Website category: auto
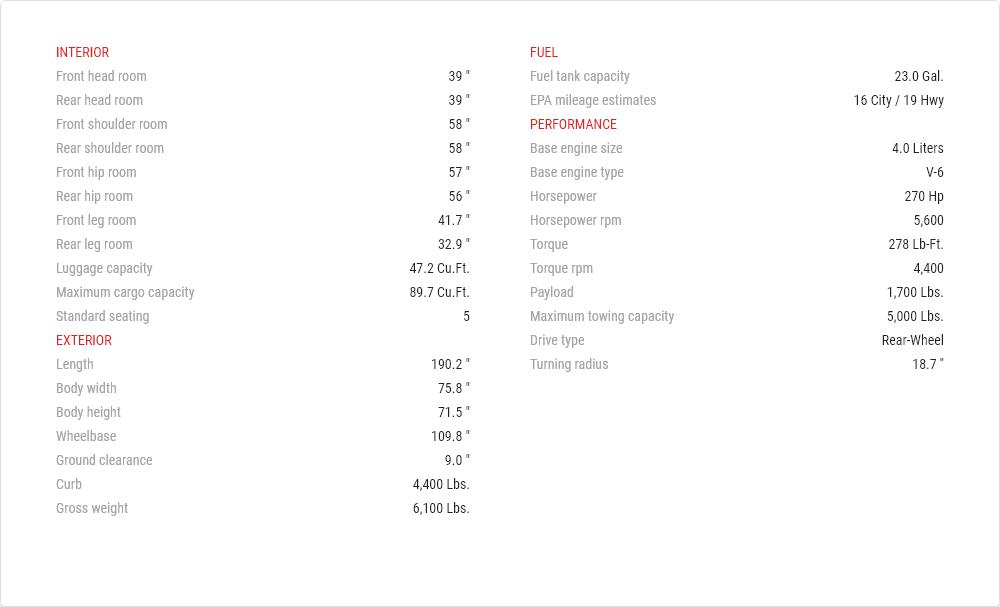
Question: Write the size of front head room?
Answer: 39 "

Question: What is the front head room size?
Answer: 39 "

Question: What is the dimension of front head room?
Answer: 39 "

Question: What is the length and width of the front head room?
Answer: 39 "

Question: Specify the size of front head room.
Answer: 39 "

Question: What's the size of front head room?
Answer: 39 "

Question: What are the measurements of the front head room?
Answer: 39 "

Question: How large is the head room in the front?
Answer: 39 "

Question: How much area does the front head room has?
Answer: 39 "

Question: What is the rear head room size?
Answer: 39 "

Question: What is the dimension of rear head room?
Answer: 39 "

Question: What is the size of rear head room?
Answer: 39 "

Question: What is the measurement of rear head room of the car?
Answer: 39 "

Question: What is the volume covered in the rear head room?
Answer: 39 "

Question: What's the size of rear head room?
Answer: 39 "

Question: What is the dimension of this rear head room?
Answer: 39 "

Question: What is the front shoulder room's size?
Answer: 58 "

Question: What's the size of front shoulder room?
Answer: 58 "

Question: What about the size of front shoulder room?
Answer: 58 "

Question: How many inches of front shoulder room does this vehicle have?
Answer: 58 "

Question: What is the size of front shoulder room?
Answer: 58 "

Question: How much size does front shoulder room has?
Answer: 58 "

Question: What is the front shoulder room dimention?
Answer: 58 "

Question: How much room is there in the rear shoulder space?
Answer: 58 "

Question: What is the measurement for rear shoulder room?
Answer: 58 "

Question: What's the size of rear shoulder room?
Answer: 58 "

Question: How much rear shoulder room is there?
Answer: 58 "

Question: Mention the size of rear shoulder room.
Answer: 58 "

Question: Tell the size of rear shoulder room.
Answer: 58 "

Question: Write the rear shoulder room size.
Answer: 58 "

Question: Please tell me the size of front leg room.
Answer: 41.7 "

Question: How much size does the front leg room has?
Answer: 41.7 "

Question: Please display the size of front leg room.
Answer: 41.7 "

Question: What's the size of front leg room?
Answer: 41.7 "

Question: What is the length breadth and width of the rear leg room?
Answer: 32.9 "

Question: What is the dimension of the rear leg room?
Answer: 32.9 "

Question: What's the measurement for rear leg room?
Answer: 32.9 "

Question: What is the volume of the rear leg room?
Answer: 32.9 "

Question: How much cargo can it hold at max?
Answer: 47.2 cu.ft.

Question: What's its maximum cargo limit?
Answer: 47.2 cu.ft.

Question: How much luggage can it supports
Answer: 47.2 cu.ft.

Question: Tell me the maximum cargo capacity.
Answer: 47.2 cu.ft.

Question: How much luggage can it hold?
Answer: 47.2 cu.ft.

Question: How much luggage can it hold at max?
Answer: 47.2 cu.ft.

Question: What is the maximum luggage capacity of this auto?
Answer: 47.2 cu.ft.

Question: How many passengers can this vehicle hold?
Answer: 5

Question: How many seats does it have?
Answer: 5

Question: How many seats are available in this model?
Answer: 5

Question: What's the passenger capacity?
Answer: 5

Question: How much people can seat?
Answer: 5

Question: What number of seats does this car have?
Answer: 5

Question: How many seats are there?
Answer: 5

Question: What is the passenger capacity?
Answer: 5

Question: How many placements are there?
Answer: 5

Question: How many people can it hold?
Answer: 5

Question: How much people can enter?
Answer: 5

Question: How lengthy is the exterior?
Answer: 190.2 "

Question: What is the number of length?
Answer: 190.2 "

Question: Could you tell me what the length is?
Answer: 190.2 "

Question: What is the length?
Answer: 190.2 "

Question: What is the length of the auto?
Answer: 190.2 "

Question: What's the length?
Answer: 190.2 "

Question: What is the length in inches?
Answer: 190.2 "

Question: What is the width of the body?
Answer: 75.8 "